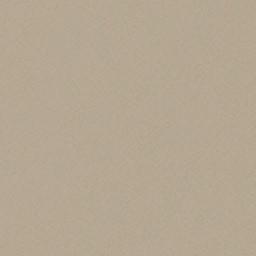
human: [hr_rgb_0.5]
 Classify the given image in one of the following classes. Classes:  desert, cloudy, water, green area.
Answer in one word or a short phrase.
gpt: desert